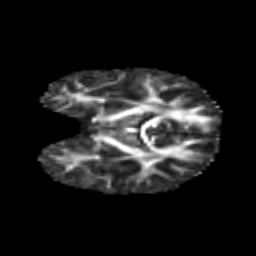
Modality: FA
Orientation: coronal
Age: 7
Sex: female
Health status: healthy